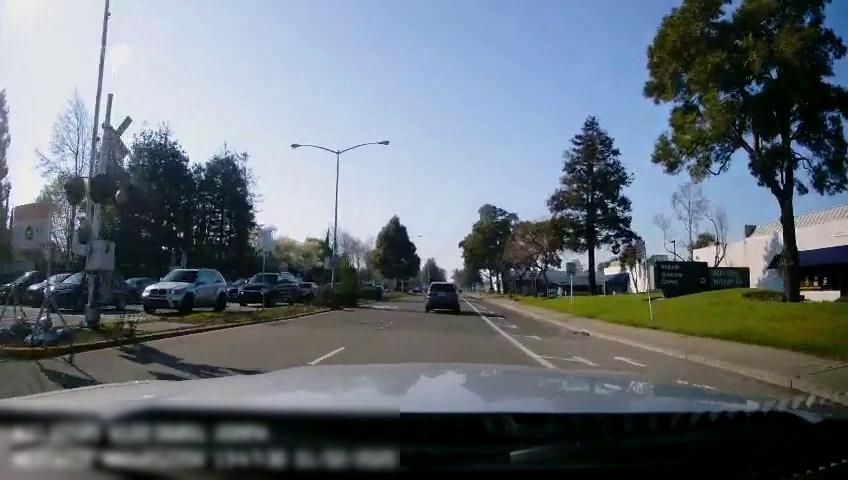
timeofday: Day
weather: Sunny
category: Drivable Space
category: Drivable Space
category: Vehicles | Car
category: Vehicles | SUV
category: Vehicles | Car
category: Vehicles | SUV
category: Vehicles | SUV
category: Vehicles | SUV
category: Vehicles | Car
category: Vehicles | Car
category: Vehicles | SUV
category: Lanes | Current Lane
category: Lanes | Current Lane
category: Traffic | Lights